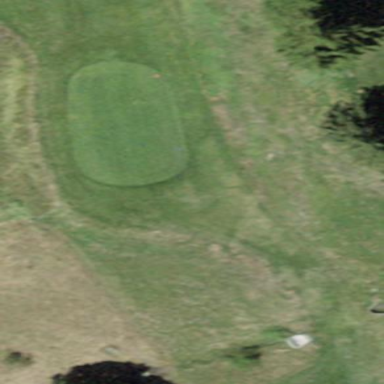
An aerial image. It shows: Grassy area designated as golf tee.